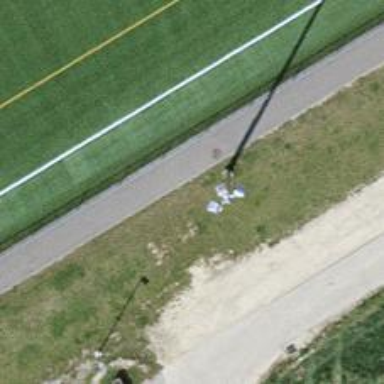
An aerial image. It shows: Bollard.